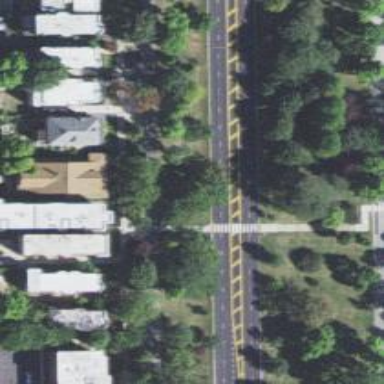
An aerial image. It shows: Footway that serves as traffic island.